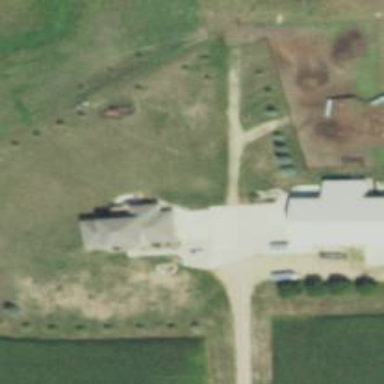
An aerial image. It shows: Driveway.